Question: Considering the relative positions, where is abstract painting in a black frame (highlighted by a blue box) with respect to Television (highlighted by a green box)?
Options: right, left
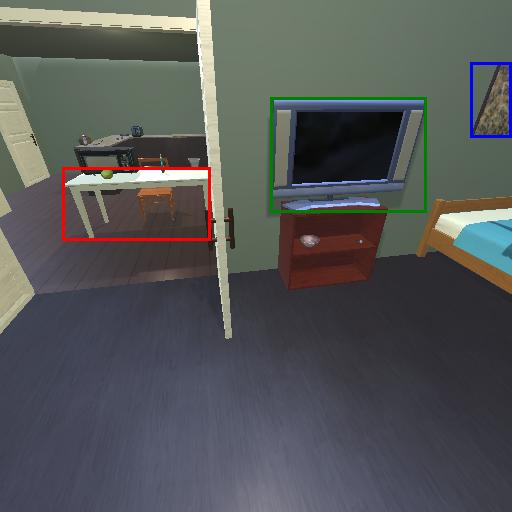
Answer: right